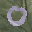
Label: 0